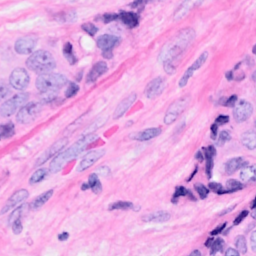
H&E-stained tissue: Breast